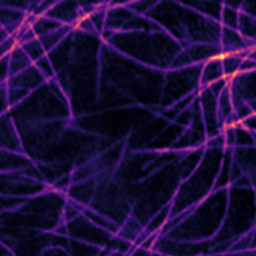
Label: Super-resolution Microtubules image